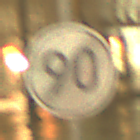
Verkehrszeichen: EndeGeschwindigkeit90
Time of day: Night
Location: Outdoor (Urban)
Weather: Overcast
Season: NotSpecified
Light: Artificial